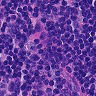
Metastatic tissue present: no